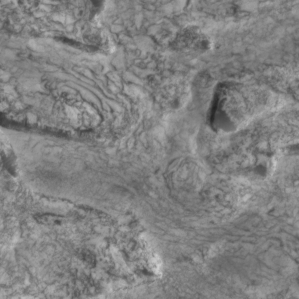
Label: non_frost